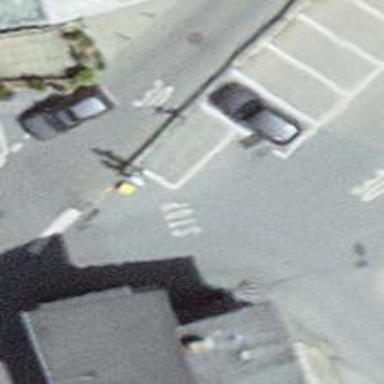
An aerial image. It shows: Post box is visible.